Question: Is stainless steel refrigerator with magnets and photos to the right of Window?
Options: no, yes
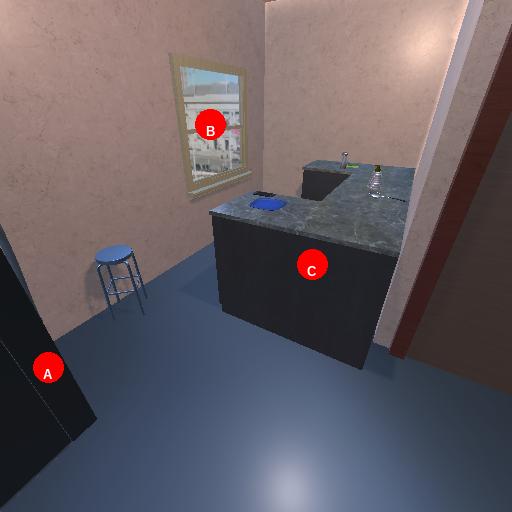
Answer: no